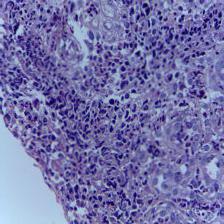
Diagnosis: OSCC